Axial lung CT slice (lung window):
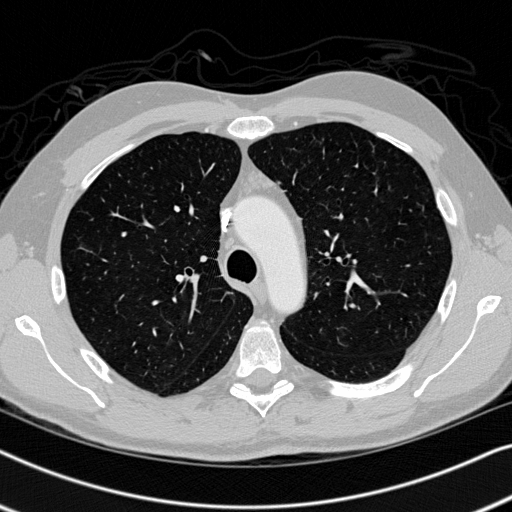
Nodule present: no